Current action and preconditions to check: trajectory_clear

Your task: For each precondition in the list above, predict whether it will hold at this action.

Consider the current scene as observed from the mobile robot's camera, and analyze the predicted future states of all dynamic agents (e.g., people, animals, vehicles, or any moving entities) within the NEXT SECOND.

IMPORTANT: Only answer "very likely" if you are absolutely certain—based on strong, clear evidence—that a dynamic agent will violate the precondition in the predicted future state. Do NOT answer "very likely" for unlikely, ambiguous, or low-probability risks.

Ask yourself for each precondition: Is there a high probability, with clear and convincing evidence, that the predicted future states of any dynamic agent will interfere with the predicted future state of the currently executing action within the NEXT SECOND, causing that precondition to fail?

Assess the risk level based on these predictions. Use "likely" or "very likely" if motions create a clear risk of interference.

Use "neutral" or "improbable" if agents are nearby but their predicted paths are clearly diverging or non-conflicting.

Failure Risk Categories: "very improbable", "improbable", "neutral", "likely", "very likely"

Answer Format: Output ONLY the probability_of_failure value from these categories: "very improbable", "improbable", "neutral", "likely", "very likely"

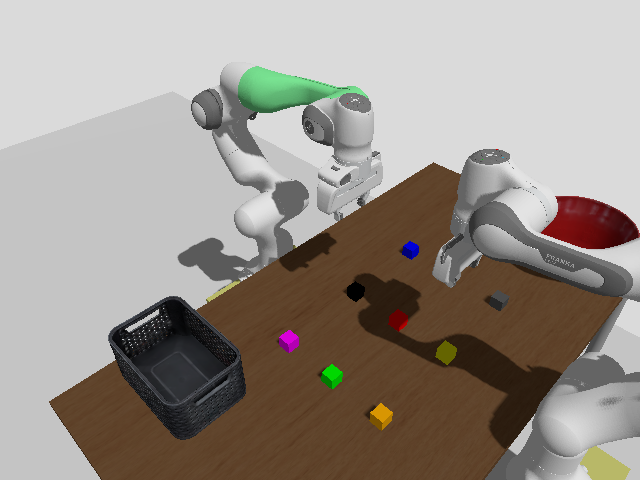

Answer: improbable